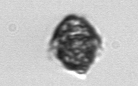
Label: Kryptoperidinium_triquetrum